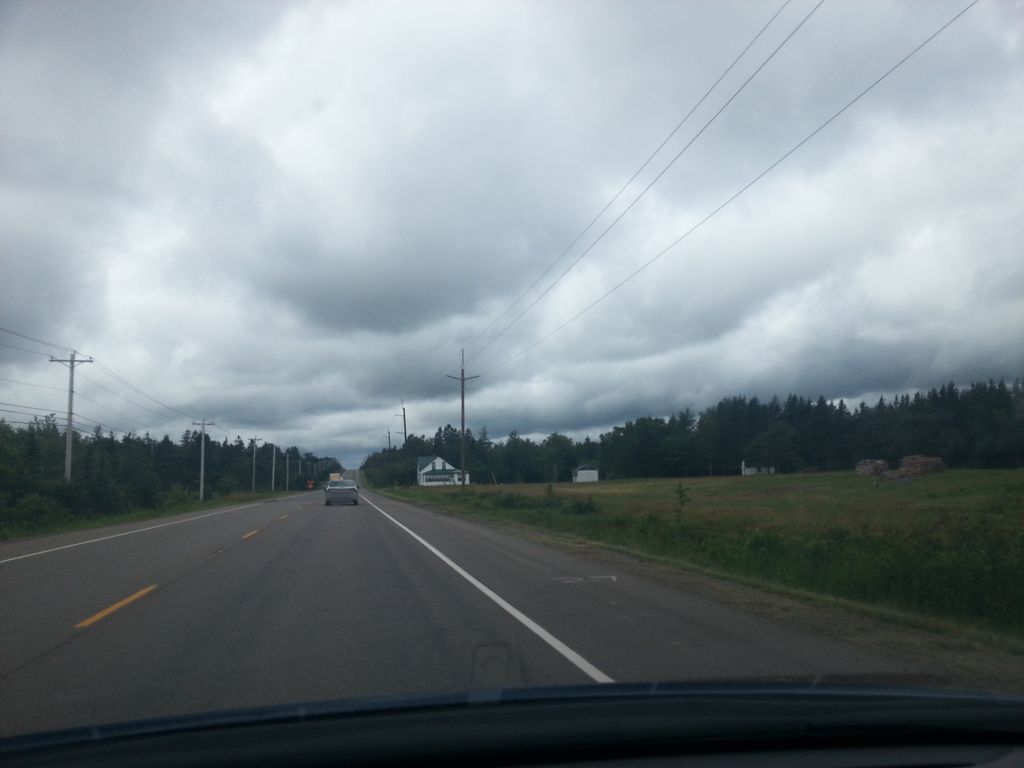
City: charlottetown